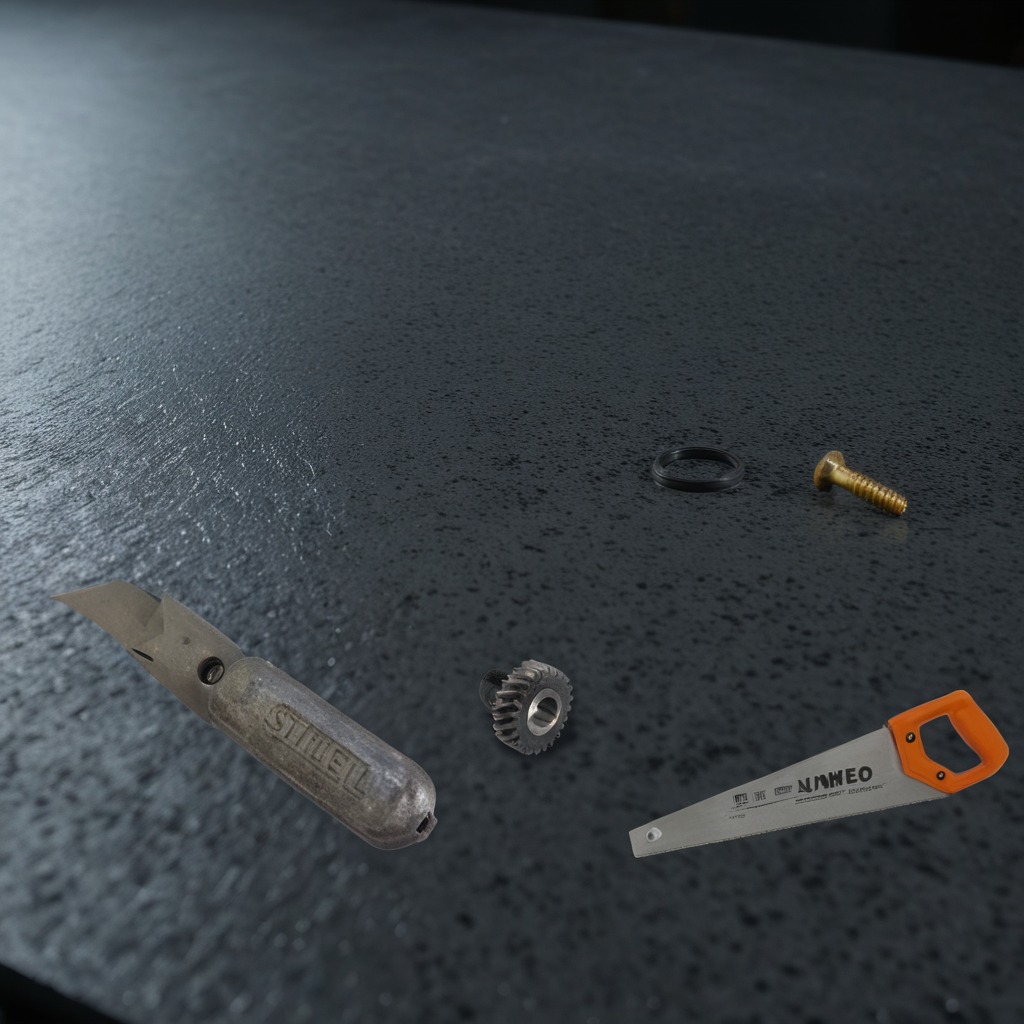
A rubber o-ring, a steel gear with teeth, a utility knife, a metal machine screw, and a handheld metal saw are lying on a clean granite table inside a workshop at night.